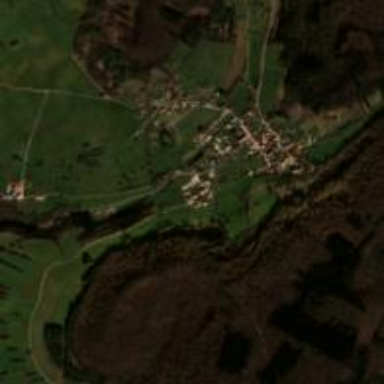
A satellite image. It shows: Village.